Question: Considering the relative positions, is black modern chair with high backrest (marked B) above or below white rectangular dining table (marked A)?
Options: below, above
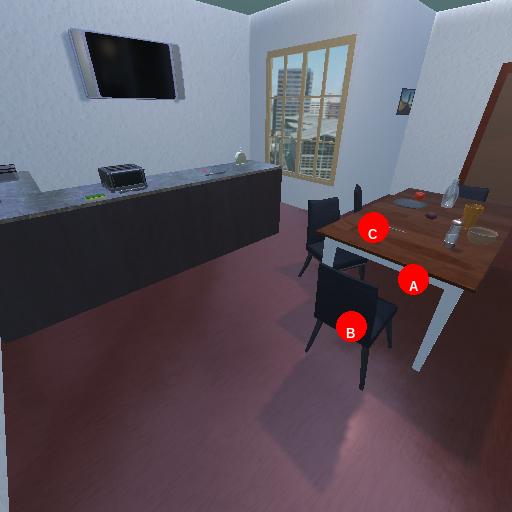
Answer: below